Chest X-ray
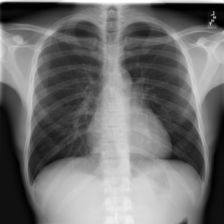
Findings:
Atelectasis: negative
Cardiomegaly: negative
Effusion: negative
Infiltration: negative
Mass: negative
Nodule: negative
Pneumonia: negative
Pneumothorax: negative
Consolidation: negative
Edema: negative
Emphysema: negative
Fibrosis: negative
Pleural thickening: negative
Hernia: negative